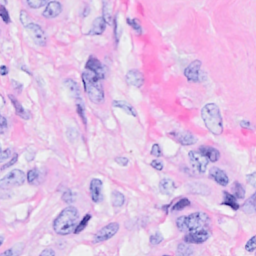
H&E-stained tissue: Breast